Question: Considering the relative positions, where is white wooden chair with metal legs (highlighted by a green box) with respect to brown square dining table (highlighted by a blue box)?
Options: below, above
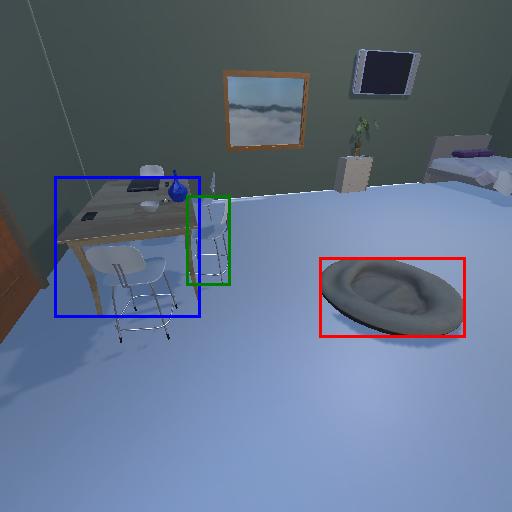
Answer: below